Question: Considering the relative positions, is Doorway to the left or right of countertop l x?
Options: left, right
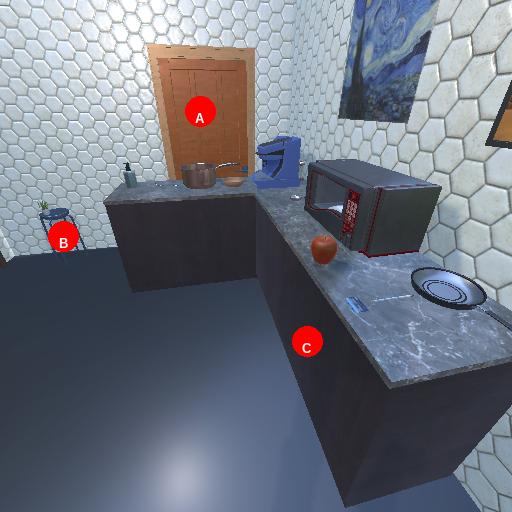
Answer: left